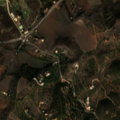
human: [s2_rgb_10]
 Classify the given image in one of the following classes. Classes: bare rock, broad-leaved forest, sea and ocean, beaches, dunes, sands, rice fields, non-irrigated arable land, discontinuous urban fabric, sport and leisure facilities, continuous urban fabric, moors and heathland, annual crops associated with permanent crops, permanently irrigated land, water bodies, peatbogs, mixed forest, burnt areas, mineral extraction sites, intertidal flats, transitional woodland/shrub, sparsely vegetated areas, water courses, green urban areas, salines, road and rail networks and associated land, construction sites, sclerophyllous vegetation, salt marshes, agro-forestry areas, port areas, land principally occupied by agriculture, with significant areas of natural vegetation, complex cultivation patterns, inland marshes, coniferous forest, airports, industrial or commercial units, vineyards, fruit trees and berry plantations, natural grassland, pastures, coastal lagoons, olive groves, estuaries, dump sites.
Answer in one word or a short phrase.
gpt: sport and leisure facilities, non-irrigated arable land, annual crops associated with permanent crops, complex cultivation patterns, sclerophyllous vegetation